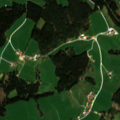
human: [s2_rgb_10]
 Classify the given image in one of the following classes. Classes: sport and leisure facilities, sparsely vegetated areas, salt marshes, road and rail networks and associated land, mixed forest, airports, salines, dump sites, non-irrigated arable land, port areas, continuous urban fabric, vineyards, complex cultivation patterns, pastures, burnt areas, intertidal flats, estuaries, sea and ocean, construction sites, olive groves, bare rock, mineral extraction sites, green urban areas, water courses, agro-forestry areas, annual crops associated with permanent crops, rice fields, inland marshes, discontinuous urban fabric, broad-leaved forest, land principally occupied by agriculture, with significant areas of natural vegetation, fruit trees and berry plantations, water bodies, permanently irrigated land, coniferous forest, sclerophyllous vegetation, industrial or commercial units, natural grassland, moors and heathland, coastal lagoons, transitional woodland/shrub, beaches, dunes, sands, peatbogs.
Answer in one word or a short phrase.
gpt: pastures, complex cultivation patterns, coniferous forest